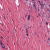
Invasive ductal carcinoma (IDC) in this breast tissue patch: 1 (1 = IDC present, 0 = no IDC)